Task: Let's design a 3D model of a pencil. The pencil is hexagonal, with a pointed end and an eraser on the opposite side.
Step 163:
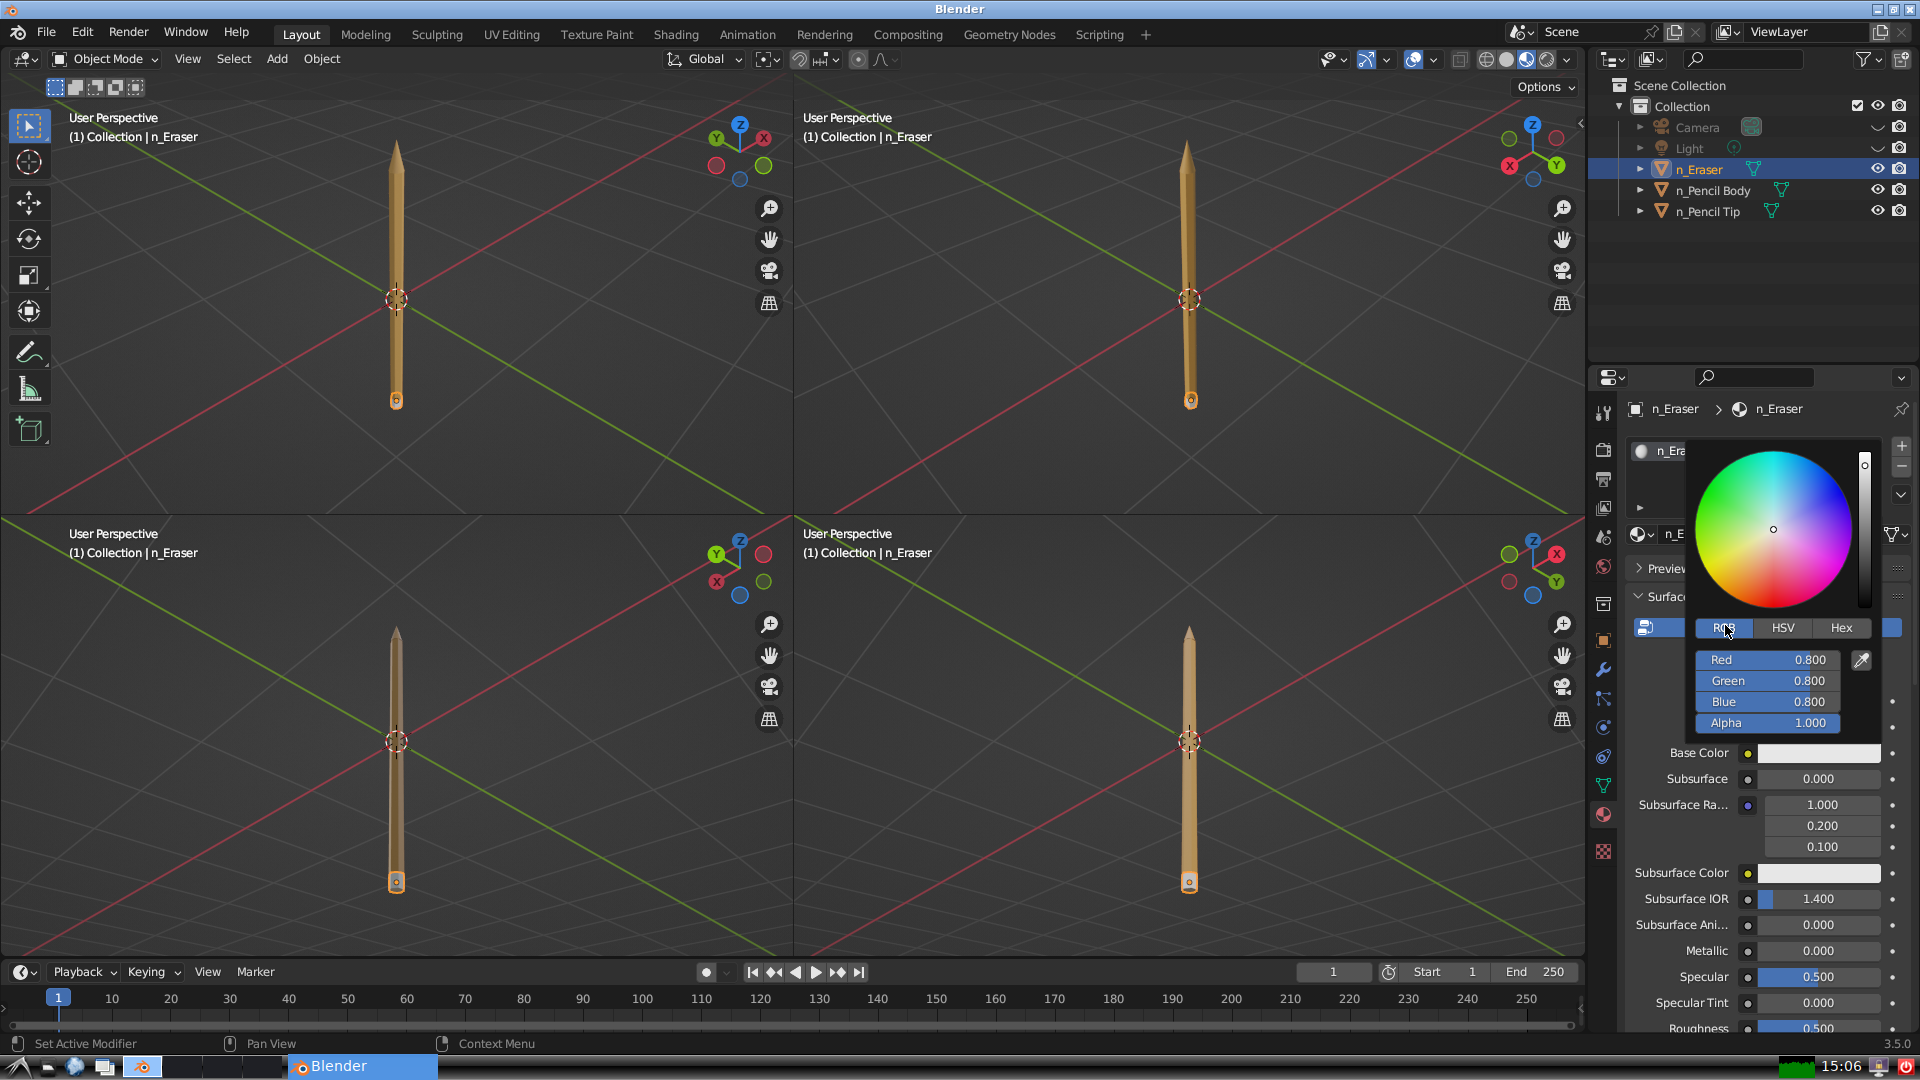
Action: {"mouse_move": [1770, 658]}